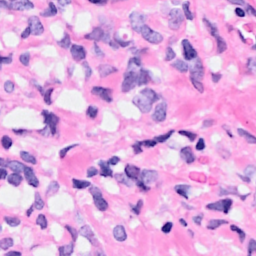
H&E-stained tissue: Breast